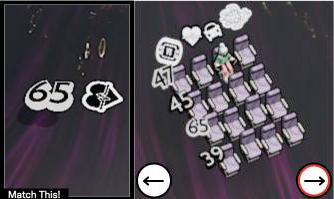
Task: seats
Answer: no